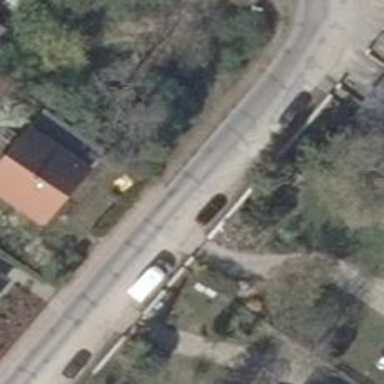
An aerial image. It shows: Residential road with asphalt surface and no sidewalks.